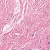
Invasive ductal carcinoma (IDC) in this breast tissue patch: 0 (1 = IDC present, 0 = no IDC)